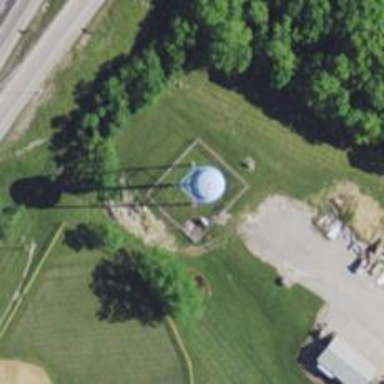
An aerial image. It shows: Water tower that is man-made.